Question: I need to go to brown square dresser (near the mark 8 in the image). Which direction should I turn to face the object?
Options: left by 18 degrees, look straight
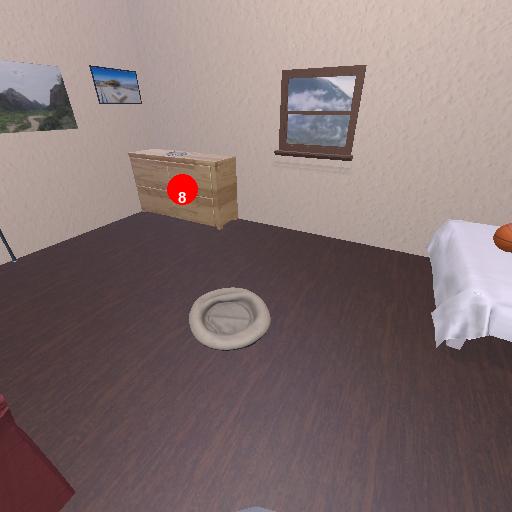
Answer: left by 18 degrees